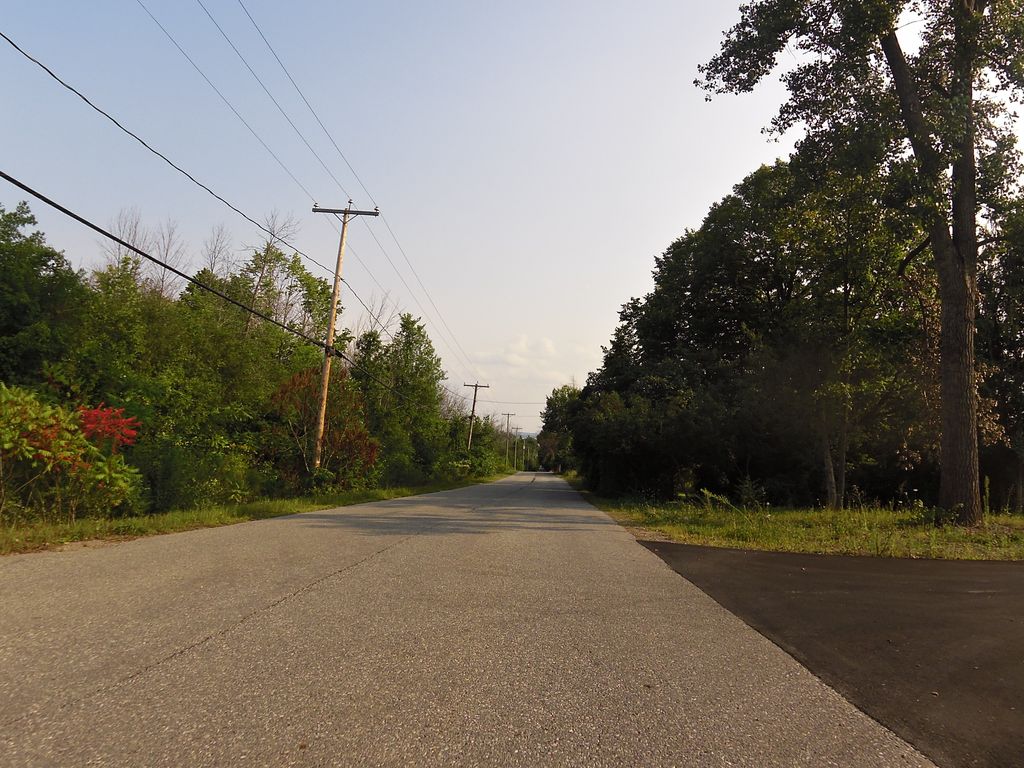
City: ottawa-gatineau